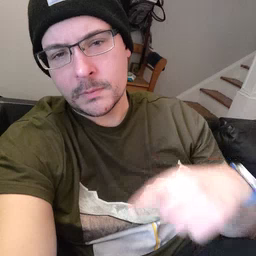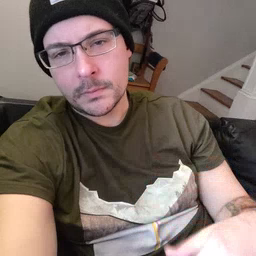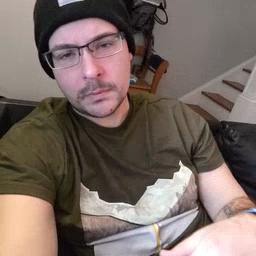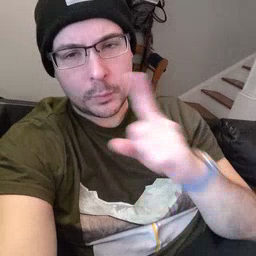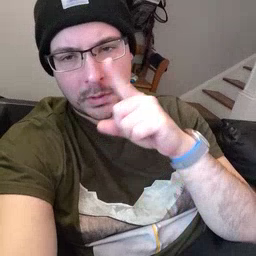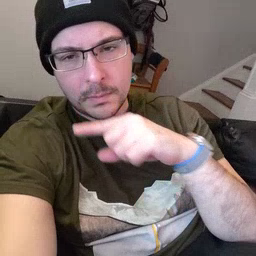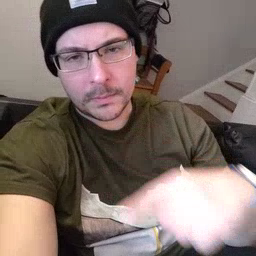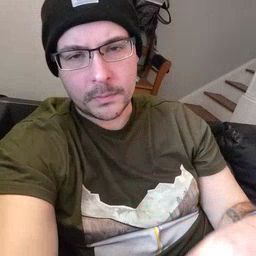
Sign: pretend